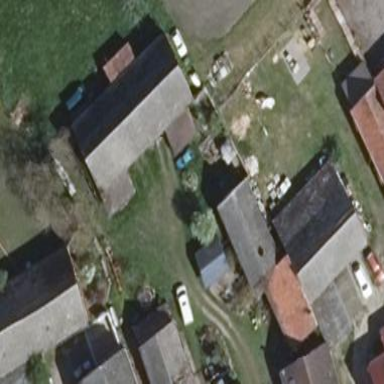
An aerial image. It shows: Flat-roofed building.